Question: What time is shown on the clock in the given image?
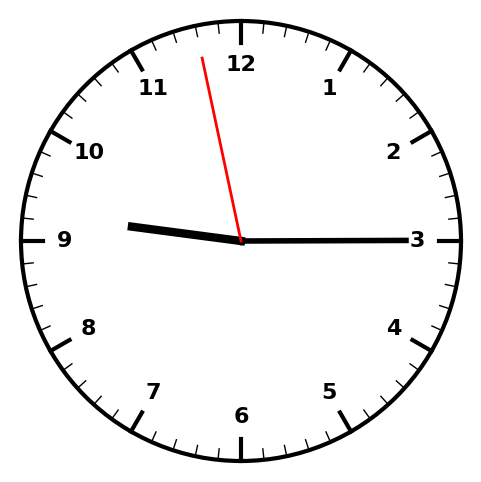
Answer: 09:14:58